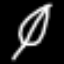
Label: leaf